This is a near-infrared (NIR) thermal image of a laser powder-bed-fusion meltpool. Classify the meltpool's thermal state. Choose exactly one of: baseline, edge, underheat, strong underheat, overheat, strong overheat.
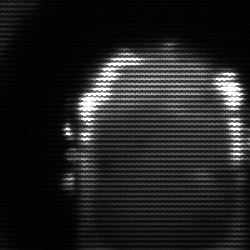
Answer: baseline